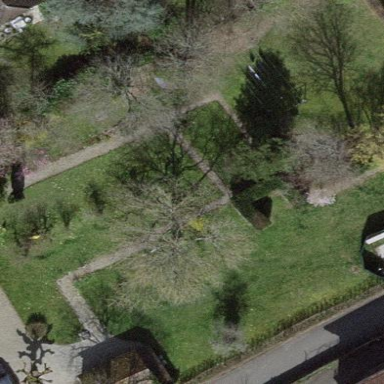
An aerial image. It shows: Garden surrounded by fence.